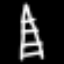
Label: The Eiffel Tower